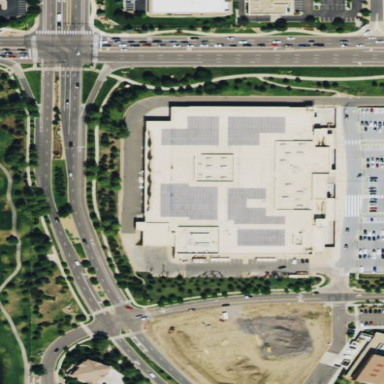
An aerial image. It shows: Supermarket building.